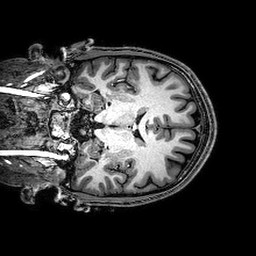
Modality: T1w
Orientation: coronal
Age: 22
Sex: male
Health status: healthy
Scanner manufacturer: philips
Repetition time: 0.008153 s
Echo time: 0.00374 s